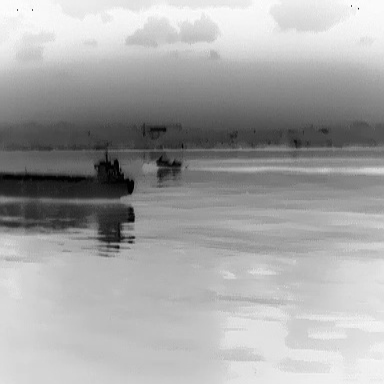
There is a liner in the infrared image.